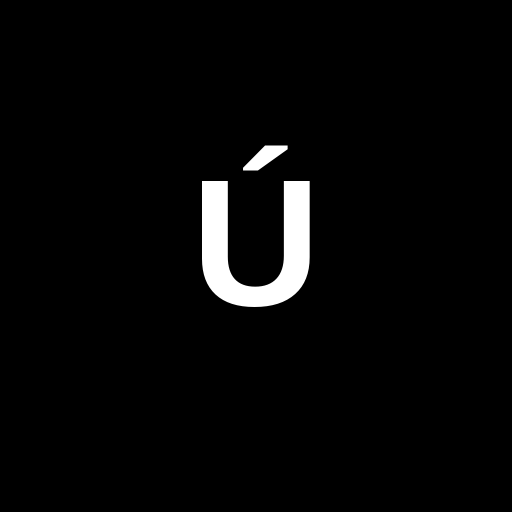
Character: Ú
Unicode: U+00DA (LATIN CAPITAL LETTER U WITH ACUTE)